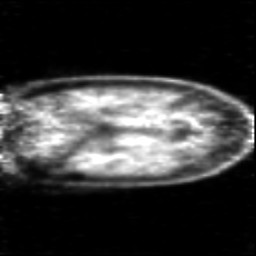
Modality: PET
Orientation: coronal
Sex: female
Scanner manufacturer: siemens